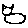
Label: cat